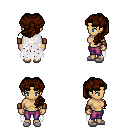
a pixel art fantasy rpg character, female body template, human, tanned skin, white tattered cape, magenta pants, brown princess hairstyle, leather bracers, white slippers, four views (front, back, left, right), 2x2 character sprite sheet, small pixel art, hard edges, no anti-aliasing